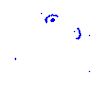
Particle: proton